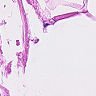
Metastatic tissue present: no